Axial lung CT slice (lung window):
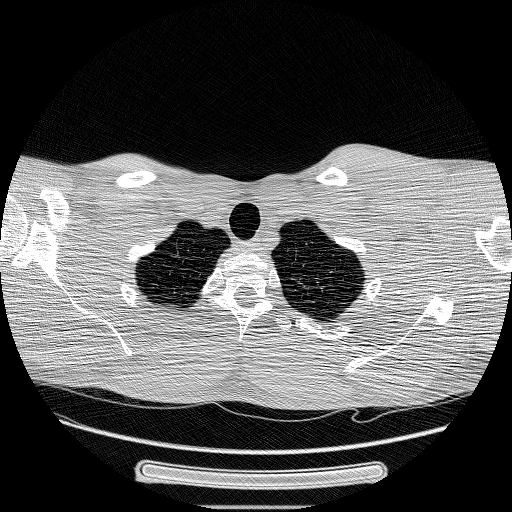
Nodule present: no